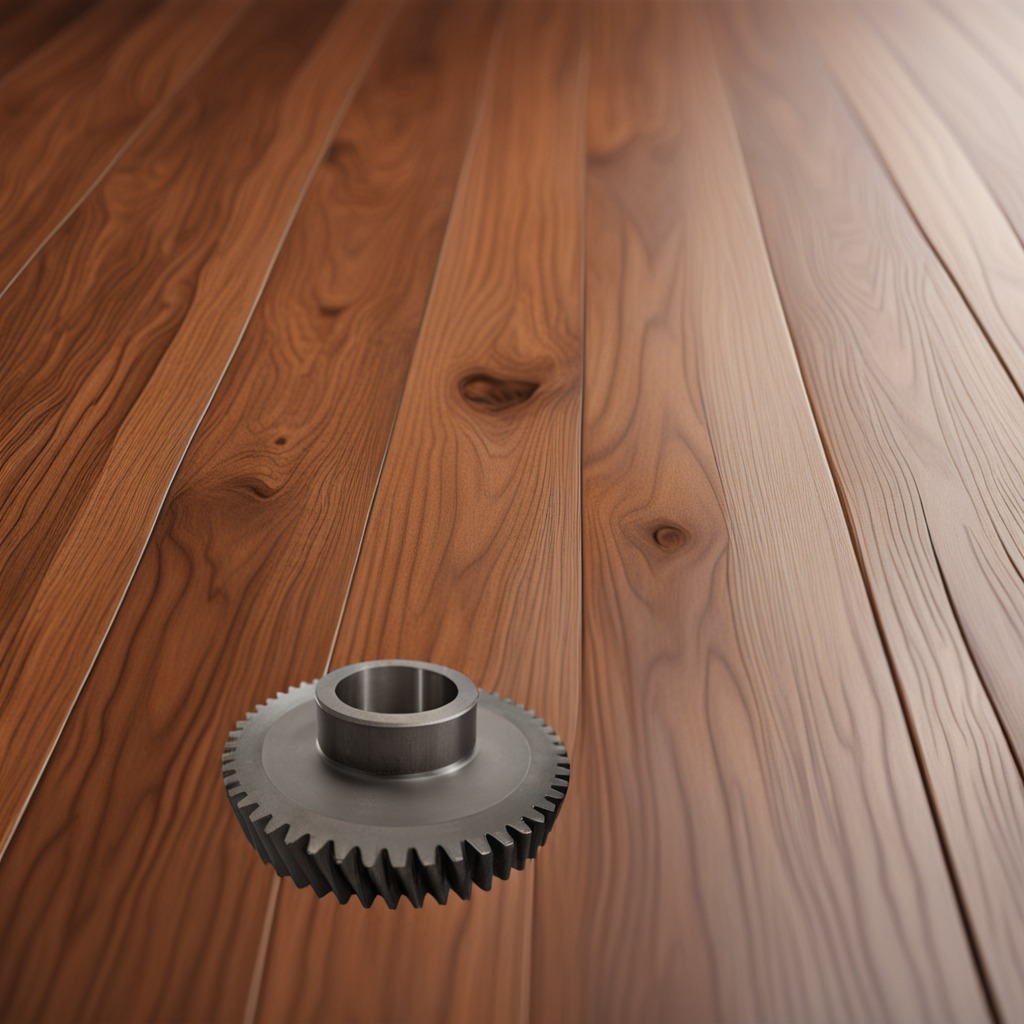
A steel gear with teeth is lying on the wooden table.